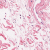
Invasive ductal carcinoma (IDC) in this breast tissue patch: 0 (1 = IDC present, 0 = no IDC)